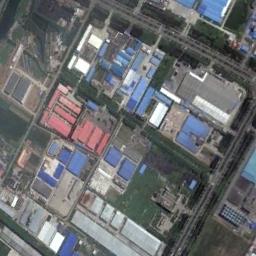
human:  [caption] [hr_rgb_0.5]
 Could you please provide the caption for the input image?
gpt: Industrial areas are built differently .

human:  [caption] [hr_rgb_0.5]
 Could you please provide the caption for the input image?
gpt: The industrial area has lots of workshops of different colors and sizes and some green areas .

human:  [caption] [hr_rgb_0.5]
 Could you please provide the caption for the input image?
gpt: There are many houses of different shapes and sizes in the industrial zone .

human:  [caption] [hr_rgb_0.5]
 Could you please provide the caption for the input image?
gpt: Neatly planned factories and roads in an industrial area with good greening .

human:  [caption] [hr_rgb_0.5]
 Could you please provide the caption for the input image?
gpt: There are some blue buildings and red buildings on the industrial area .